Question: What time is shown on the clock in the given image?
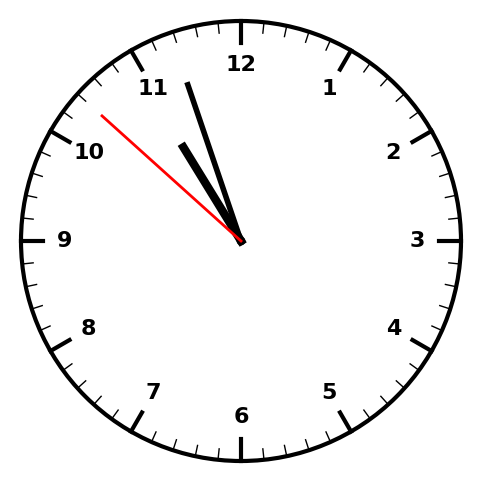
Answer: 10:56:52